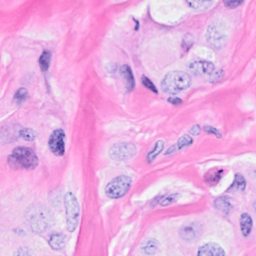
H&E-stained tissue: Breast